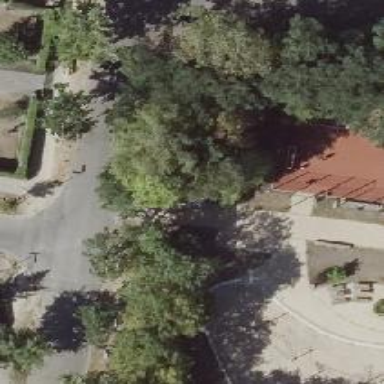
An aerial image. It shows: Avenue lined with deciduous broadleaved trees.